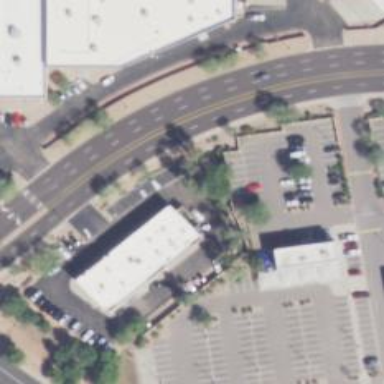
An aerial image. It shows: Car rental facility.